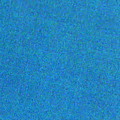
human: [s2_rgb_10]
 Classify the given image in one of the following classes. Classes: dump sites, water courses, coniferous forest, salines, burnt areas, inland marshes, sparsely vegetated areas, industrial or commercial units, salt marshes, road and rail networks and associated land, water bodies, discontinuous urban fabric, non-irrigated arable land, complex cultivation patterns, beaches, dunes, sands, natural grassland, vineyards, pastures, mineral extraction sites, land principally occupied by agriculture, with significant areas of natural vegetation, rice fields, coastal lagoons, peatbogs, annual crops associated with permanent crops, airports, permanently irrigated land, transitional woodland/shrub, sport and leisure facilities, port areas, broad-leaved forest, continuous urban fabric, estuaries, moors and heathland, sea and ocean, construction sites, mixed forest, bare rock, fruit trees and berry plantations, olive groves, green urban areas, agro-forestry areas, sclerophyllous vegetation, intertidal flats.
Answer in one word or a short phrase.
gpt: sea and ocean